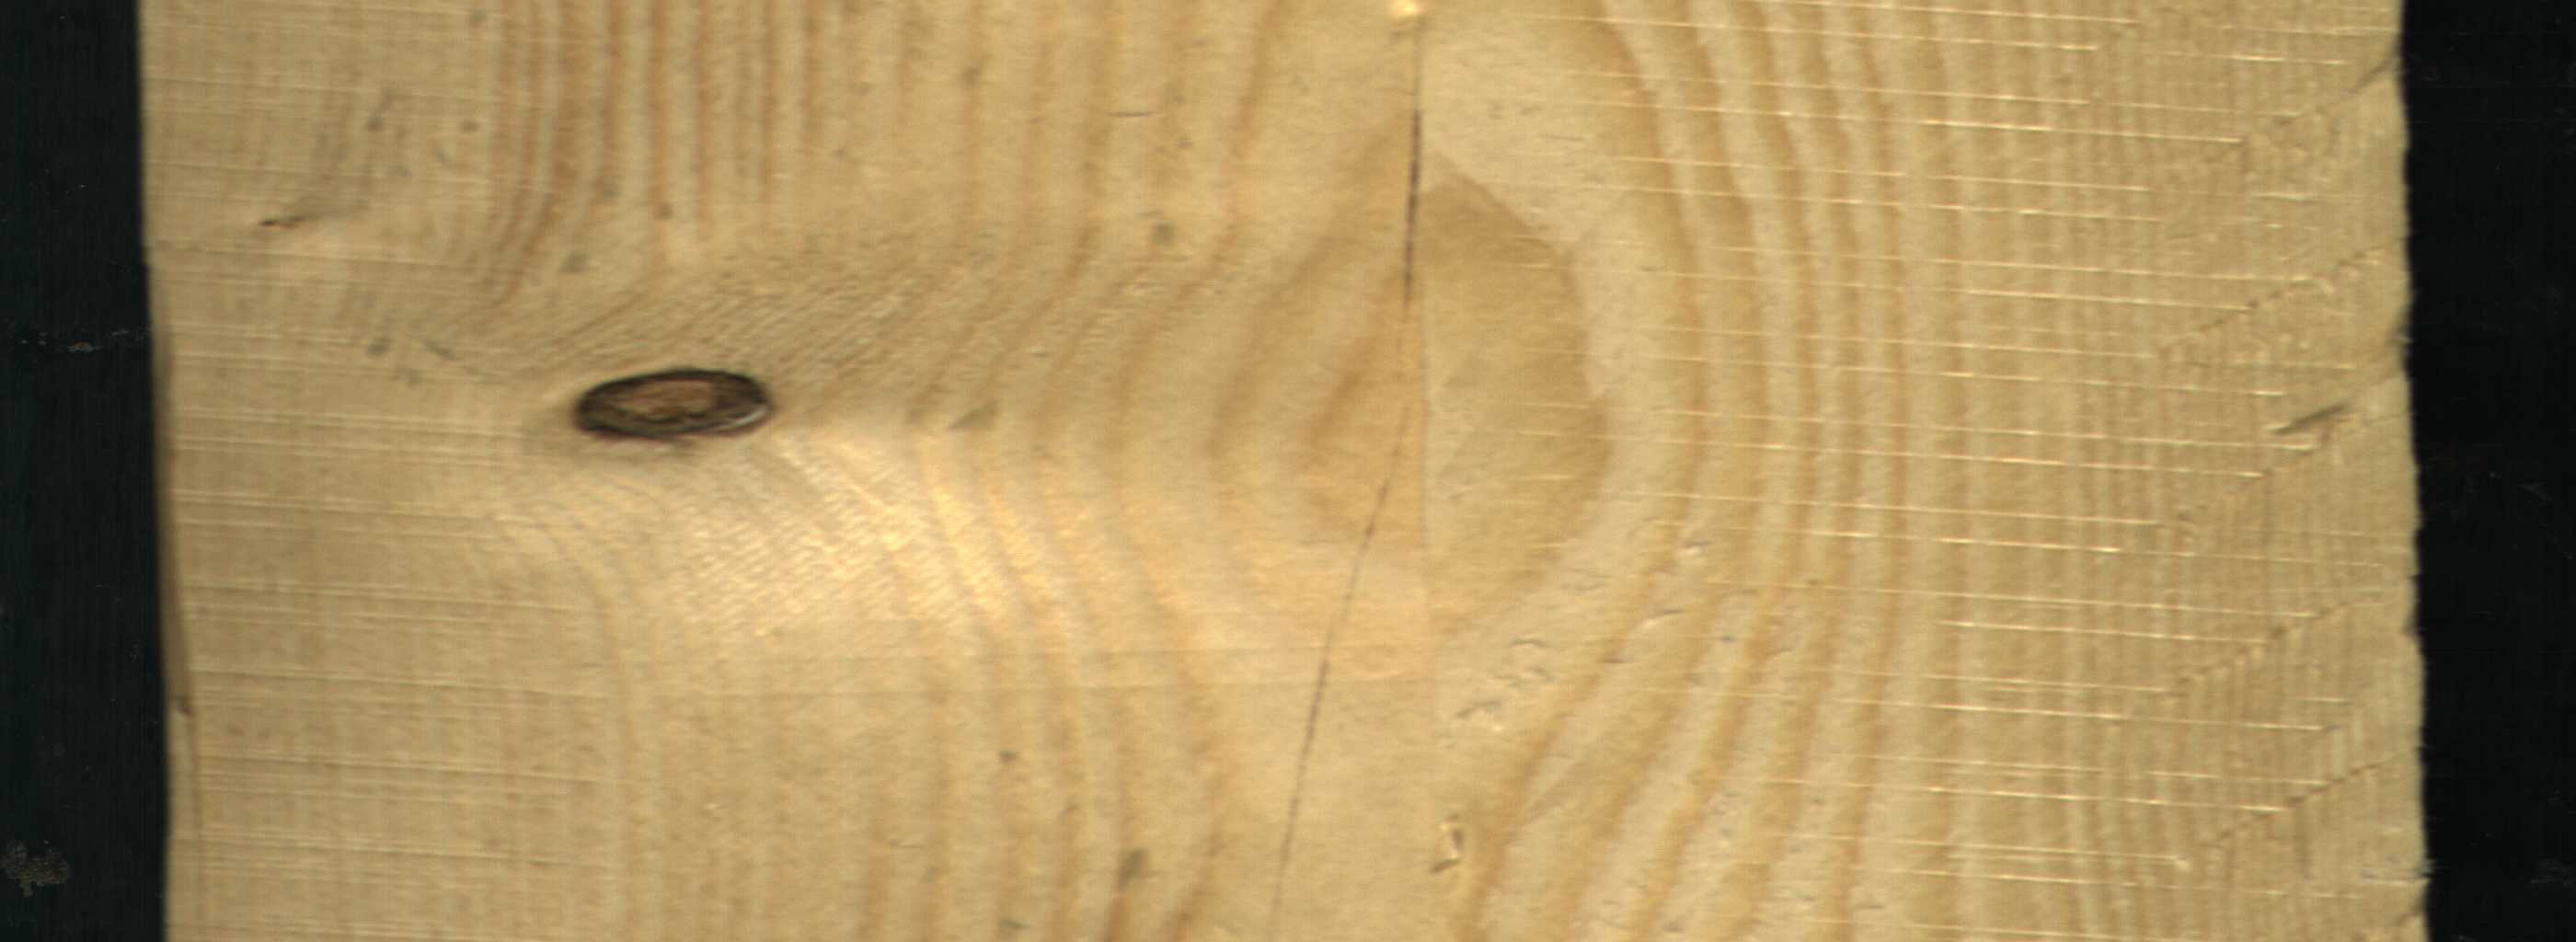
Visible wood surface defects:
Dead_Knot